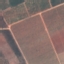
Label: PermanentCrop